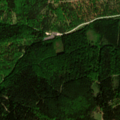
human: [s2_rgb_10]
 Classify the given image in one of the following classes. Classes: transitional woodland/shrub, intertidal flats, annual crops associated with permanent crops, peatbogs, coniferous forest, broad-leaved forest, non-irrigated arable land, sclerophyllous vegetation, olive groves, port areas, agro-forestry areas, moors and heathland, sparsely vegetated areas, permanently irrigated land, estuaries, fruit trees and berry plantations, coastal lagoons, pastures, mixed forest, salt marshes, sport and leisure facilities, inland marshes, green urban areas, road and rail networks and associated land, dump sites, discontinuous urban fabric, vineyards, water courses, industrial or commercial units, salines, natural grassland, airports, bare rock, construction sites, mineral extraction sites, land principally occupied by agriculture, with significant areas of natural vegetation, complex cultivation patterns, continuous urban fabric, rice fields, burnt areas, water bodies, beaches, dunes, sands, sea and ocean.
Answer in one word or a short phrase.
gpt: coniferous forest, mixed forest